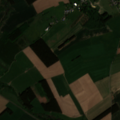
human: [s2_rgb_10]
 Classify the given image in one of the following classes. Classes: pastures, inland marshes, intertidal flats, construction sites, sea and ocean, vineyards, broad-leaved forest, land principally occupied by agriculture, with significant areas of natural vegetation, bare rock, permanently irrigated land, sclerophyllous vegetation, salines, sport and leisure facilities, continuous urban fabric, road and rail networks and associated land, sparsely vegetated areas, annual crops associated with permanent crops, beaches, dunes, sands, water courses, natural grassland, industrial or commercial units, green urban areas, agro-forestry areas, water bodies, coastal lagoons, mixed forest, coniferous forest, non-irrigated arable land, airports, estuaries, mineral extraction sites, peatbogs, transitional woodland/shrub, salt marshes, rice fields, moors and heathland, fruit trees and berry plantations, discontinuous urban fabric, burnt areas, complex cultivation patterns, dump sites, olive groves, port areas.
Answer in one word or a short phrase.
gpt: discontinuous urban fabric, non-irrigated arable land, complex cultivation patterns, land principally occupied by agriculture, with significant areas of natural vegetation, coniferous forest